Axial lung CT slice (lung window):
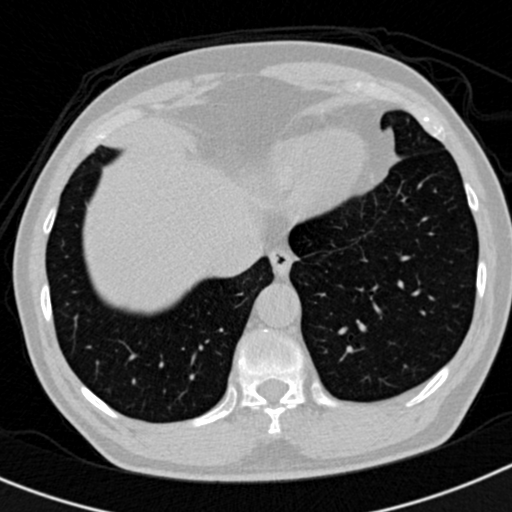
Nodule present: no